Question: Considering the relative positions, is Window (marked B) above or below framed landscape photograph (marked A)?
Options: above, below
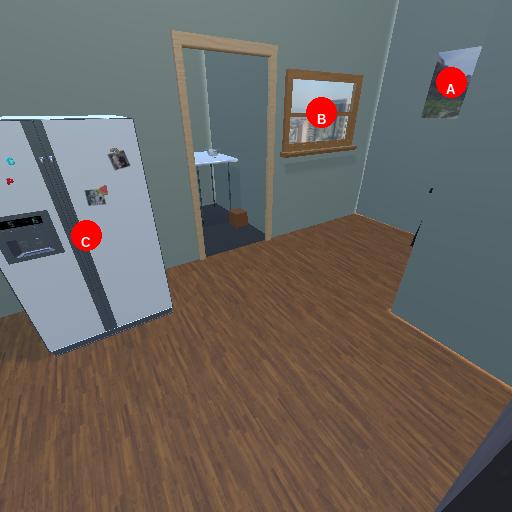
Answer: above